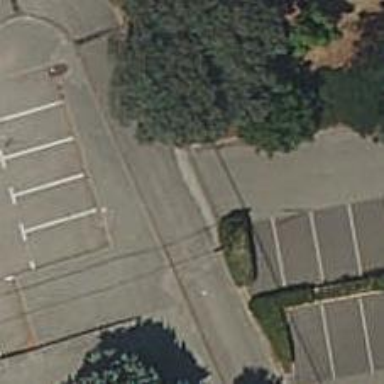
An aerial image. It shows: Parking aisle designated as service road.